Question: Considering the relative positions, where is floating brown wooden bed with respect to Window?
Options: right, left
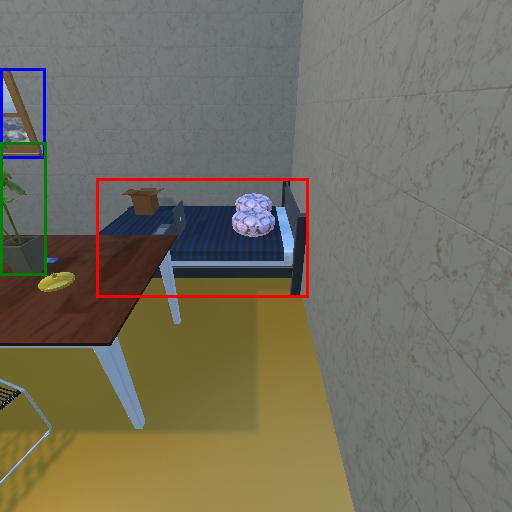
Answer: right